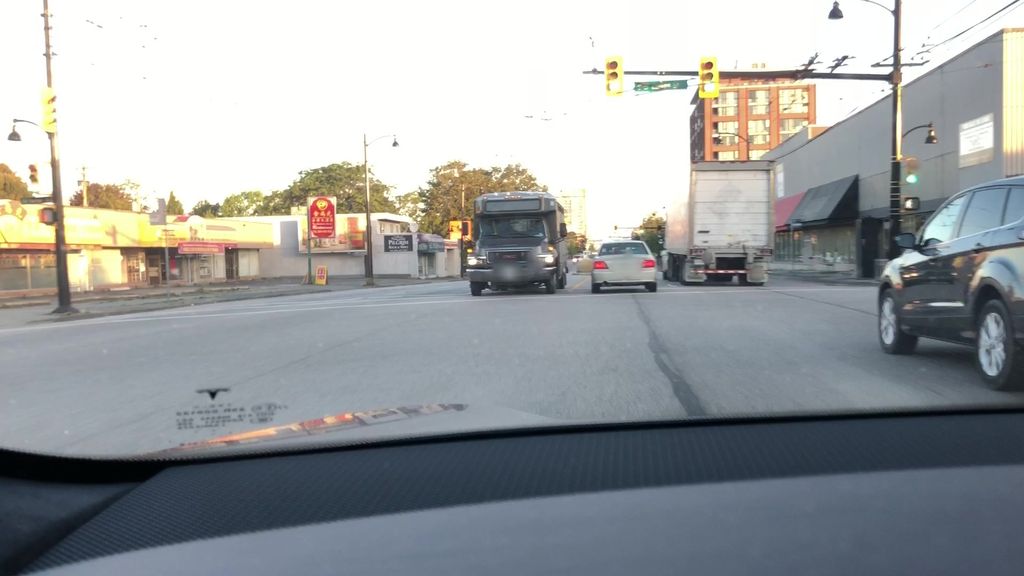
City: vancouver